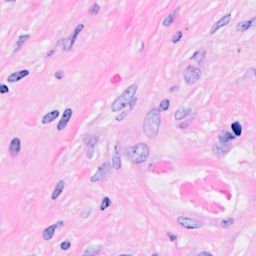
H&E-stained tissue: Breast